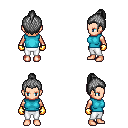
a pixel art fantasy rpg character, female body template, human, light skin, teal sleeveless shirt, white pants, gray short topknot hairstyle, gold gloves, four views (front, back, left, right), 2x2 character sprite sheet, small pixel art, hard edges, no anti-aliasing